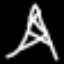
Label: The Eiffel Tower